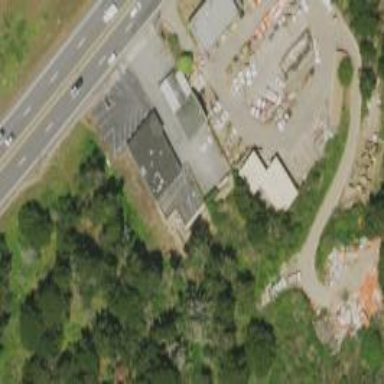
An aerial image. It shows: Veterinary facility.